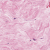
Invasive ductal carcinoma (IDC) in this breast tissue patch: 0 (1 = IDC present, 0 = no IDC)